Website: home-depot
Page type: payment
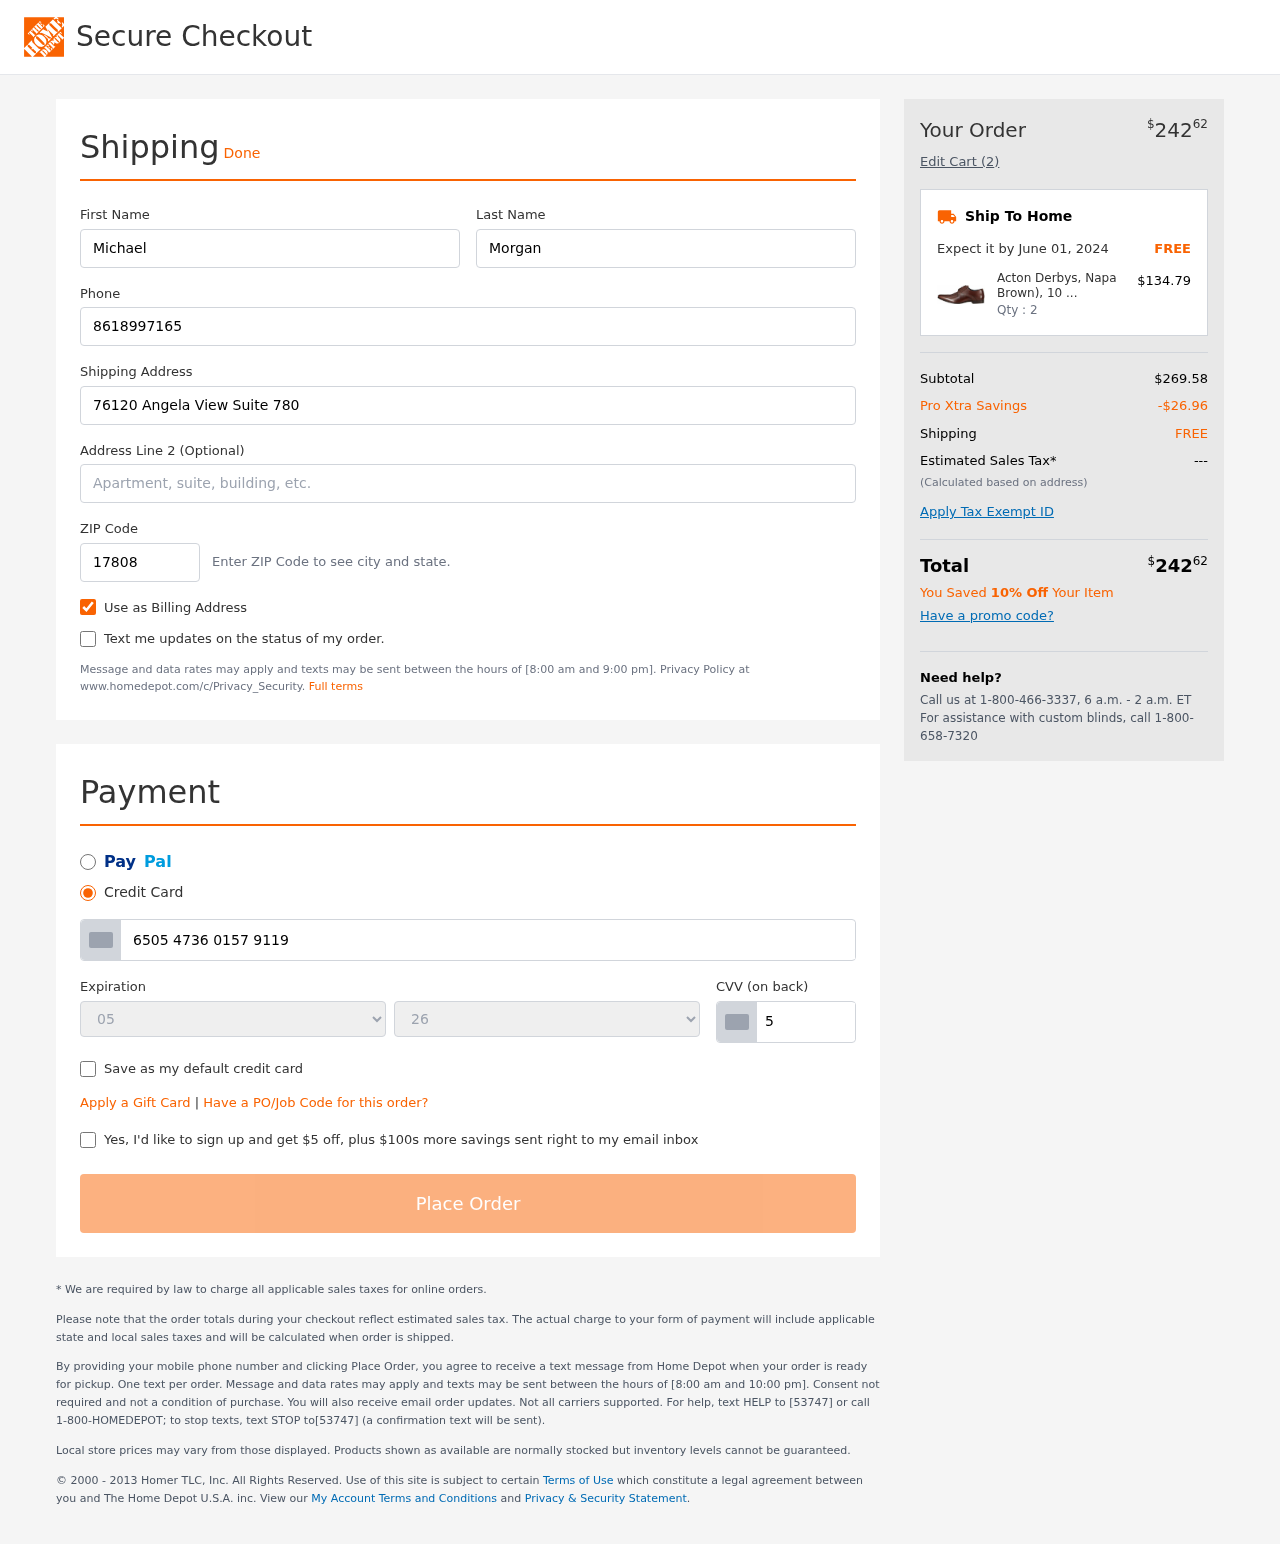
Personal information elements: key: PII_CARD_CVV
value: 501
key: PII_CARD_EXPIRY_MONTH
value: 05
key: PII_CARD_EXPIRY_YEAR
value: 26
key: PII_CARD_NUMBER
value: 6505 4736 0157 9119
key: PII_FIRSTNAME
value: Michael
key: PII_LASTNAME
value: Morgan
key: PII_PHONE
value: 8618997165
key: PII_POSTCODE
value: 17808
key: PII_STREET
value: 76120 Angela View Suite 780
Product elements: key: PRODUCT1_NAME
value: Acton Derbys, Napa Brown), 10 UK
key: PRODUCT1_PRICE
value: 134.79
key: PRODUCT1_QUANTITY
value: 2
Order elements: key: ORDER_TOTAL
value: $24262
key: ORDER_NUM_ITEMS
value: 2
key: ORDER_DELIVERY_DATE
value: June 01, 2024
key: ORDER_SUBTOTAL
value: $269.58
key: ORDER_DISCOUNT
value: -$26.96
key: ORDER_SHIPPING_COST
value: FREE